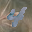
Label: 4